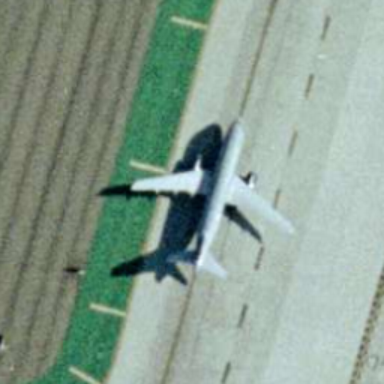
There is an airplane on the runway .